Question: I have a 'div' with 'display: table; table-layout: fixed; width: 100%' as a child of another 'div' with 'position: absolute'. On Chrome, IE, and Firefox, the child div with 'table-layout: fixed' makes the parent 'div' expand to '100%', but in Safari (6.0.4, OS X 10.8.3) this doesn't happen. Here's a picture

and a jsbin <URL>. The markup is something like this:
'''
<div style="position:absolute;border: 1px solid black">
<div style="display:table;table-layout:fixed;width:100%;border:1px solid red;">
<div style="display:table-cell;border:1px solid green">a</div>
</div>
</div>
'''
This is with the HTML 5 and XHTML 1.0 doctypes. I noticed that if I remove the doctype in safari, it will behave like the other browsers, but removing the doctype is not an option.
In practice, I had this code when I was implementing an absolutely positioned popup, where the content of the popup is a 'div' with 'display: table; table-layout: fixed; width: 100%'. I want the popup to stretch 100% so that I can easily provide a 'max-width' and that if the window was resized, the popup would shrink accordingly.
So I'm guessing this is a bug in Safari? The behavior on mobile safari is the same. Is there something I can add to make it behave like the other browsers?
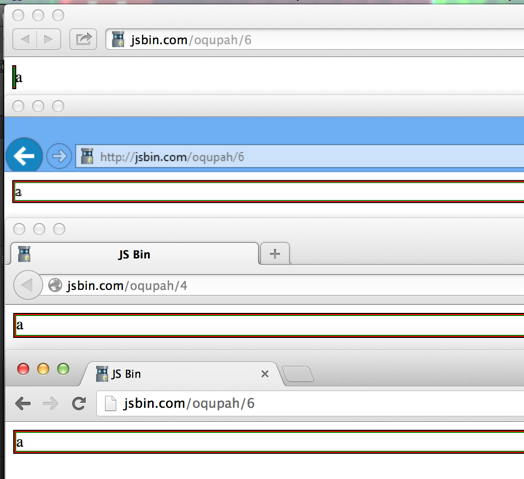
Answer: fix is to add 'right: 0' to the absolutely positioned 'div'
... wasted so much time on this.